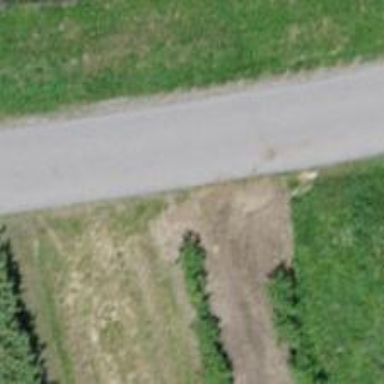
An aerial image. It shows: Unclassified road.